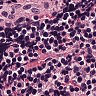
Metastatic tissue present: no